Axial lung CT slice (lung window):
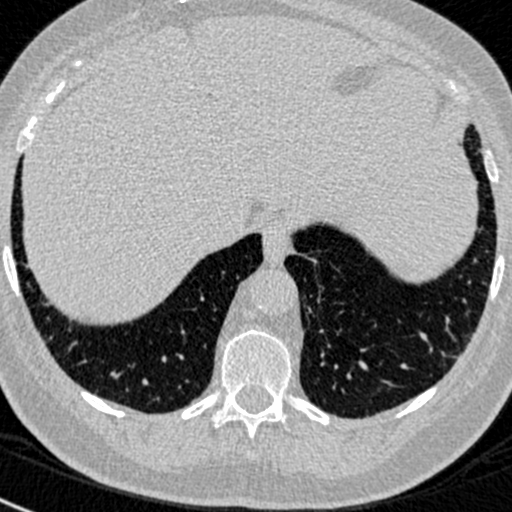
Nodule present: no